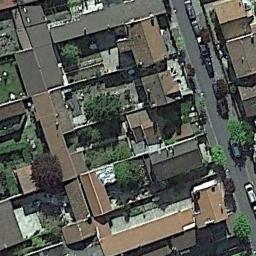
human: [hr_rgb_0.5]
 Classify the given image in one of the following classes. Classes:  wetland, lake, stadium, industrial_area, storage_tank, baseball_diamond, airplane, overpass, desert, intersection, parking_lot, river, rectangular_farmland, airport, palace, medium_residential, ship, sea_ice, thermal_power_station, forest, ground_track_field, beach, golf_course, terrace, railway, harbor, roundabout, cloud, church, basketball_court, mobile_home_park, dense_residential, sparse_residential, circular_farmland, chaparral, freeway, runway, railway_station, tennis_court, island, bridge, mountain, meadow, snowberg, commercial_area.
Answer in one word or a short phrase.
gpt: dense_residential